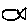
Label: fish